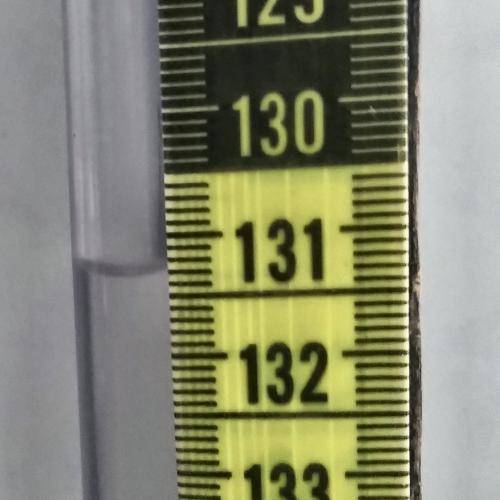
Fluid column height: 131.3 cm